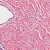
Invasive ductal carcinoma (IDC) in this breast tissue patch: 0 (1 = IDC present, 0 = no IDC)